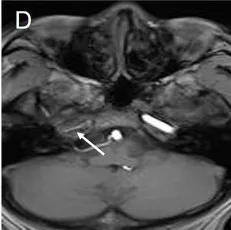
The results of different imaging during the first hospitalization. MRI T1-weighted imageing showed no signal in the intracranial segment of the right ICA (arrow).
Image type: radiology (mri)